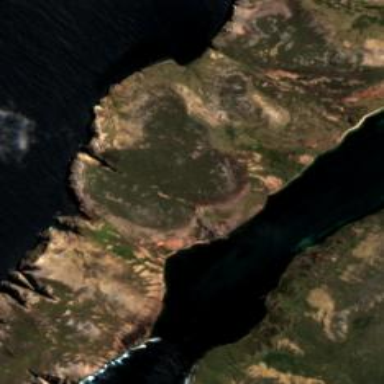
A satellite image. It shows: Breathtaking coastline.